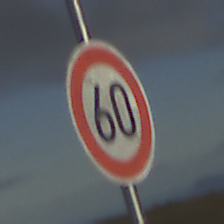
Verkehrszeichen: Geschwindigkeit60
Umgebung: Outdoor, Nature
Tageszeit: SunriseSunset
Wetter: PartlyCloudy
Licht: Natural
Jahreszeit: NotSpecified
Kontrast: HighContrast